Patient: sex F, age 57
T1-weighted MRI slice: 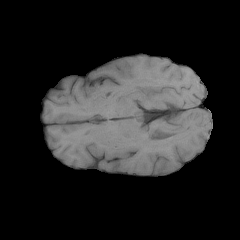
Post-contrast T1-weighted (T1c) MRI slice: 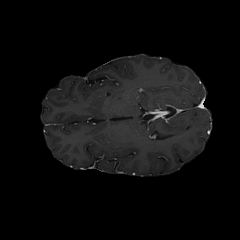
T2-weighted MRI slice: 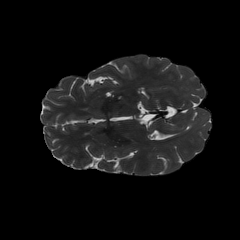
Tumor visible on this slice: no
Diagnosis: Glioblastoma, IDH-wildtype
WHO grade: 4